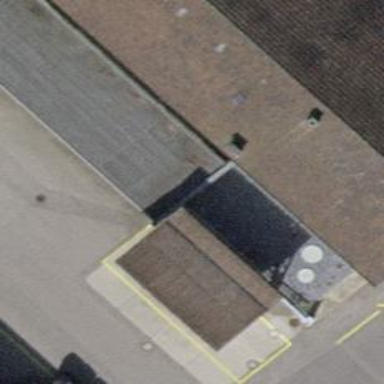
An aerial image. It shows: Close-up view of roof part of building.